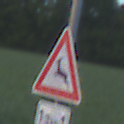
Verkehrszeichen: WildwechselRechts
Zusatzzeichen unten: LaengeEinerStrecke2
Umgebung: Outdoor, Nature
Tageszeit: SunriseSunset
Wetter: PartlyCloudy
Licht: Natural
Jahreszeit: NotSpecified
Kontrast: MediumContrast